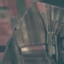
Land use / land cover: PermanentCrop